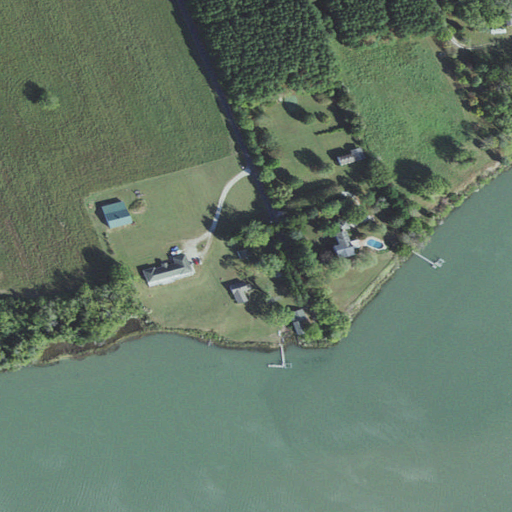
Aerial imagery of cape in Virginia named The Saltworks containing cultivated crops, open water, open development, pasture, barren land, mixed forest, low intensity development, herbaceous wetlands, medium intensity development, and evergreen forest